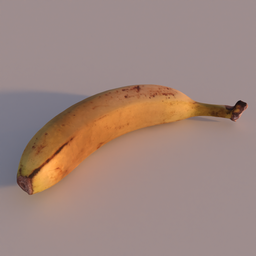
Label: nature